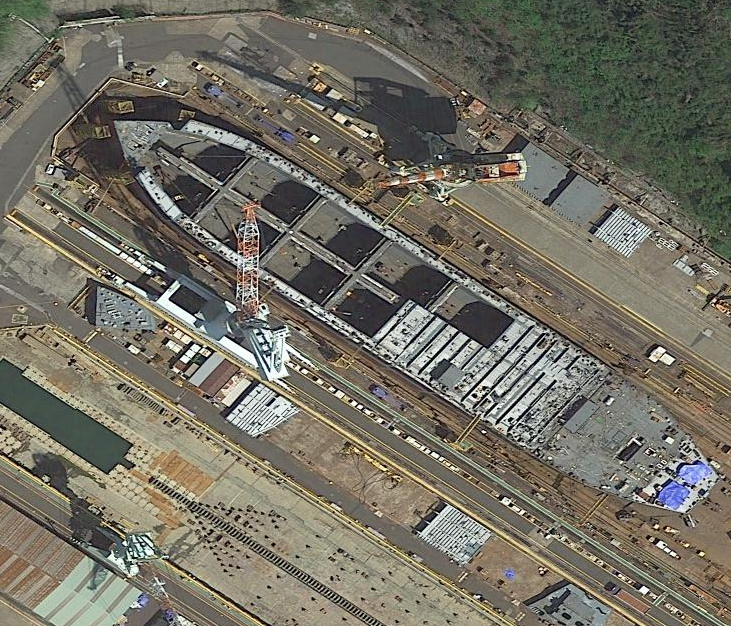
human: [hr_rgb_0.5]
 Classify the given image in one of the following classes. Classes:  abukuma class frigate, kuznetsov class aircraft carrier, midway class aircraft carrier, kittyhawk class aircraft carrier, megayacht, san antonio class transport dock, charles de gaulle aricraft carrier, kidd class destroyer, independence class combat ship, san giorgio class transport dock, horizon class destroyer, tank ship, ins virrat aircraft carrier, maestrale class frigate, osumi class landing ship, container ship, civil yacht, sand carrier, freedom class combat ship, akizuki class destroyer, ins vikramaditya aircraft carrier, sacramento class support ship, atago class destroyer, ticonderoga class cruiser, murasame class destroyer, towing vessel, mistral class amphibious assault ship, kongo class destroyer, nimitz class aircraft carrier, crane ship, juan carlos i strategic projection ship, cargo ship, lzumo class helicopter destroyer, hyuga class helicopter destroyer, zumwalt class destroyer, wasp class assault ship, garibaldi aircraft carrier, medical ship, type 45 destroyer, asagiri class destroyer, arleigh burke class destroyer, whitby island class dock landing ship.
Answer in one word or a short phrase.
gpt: Cargo ship